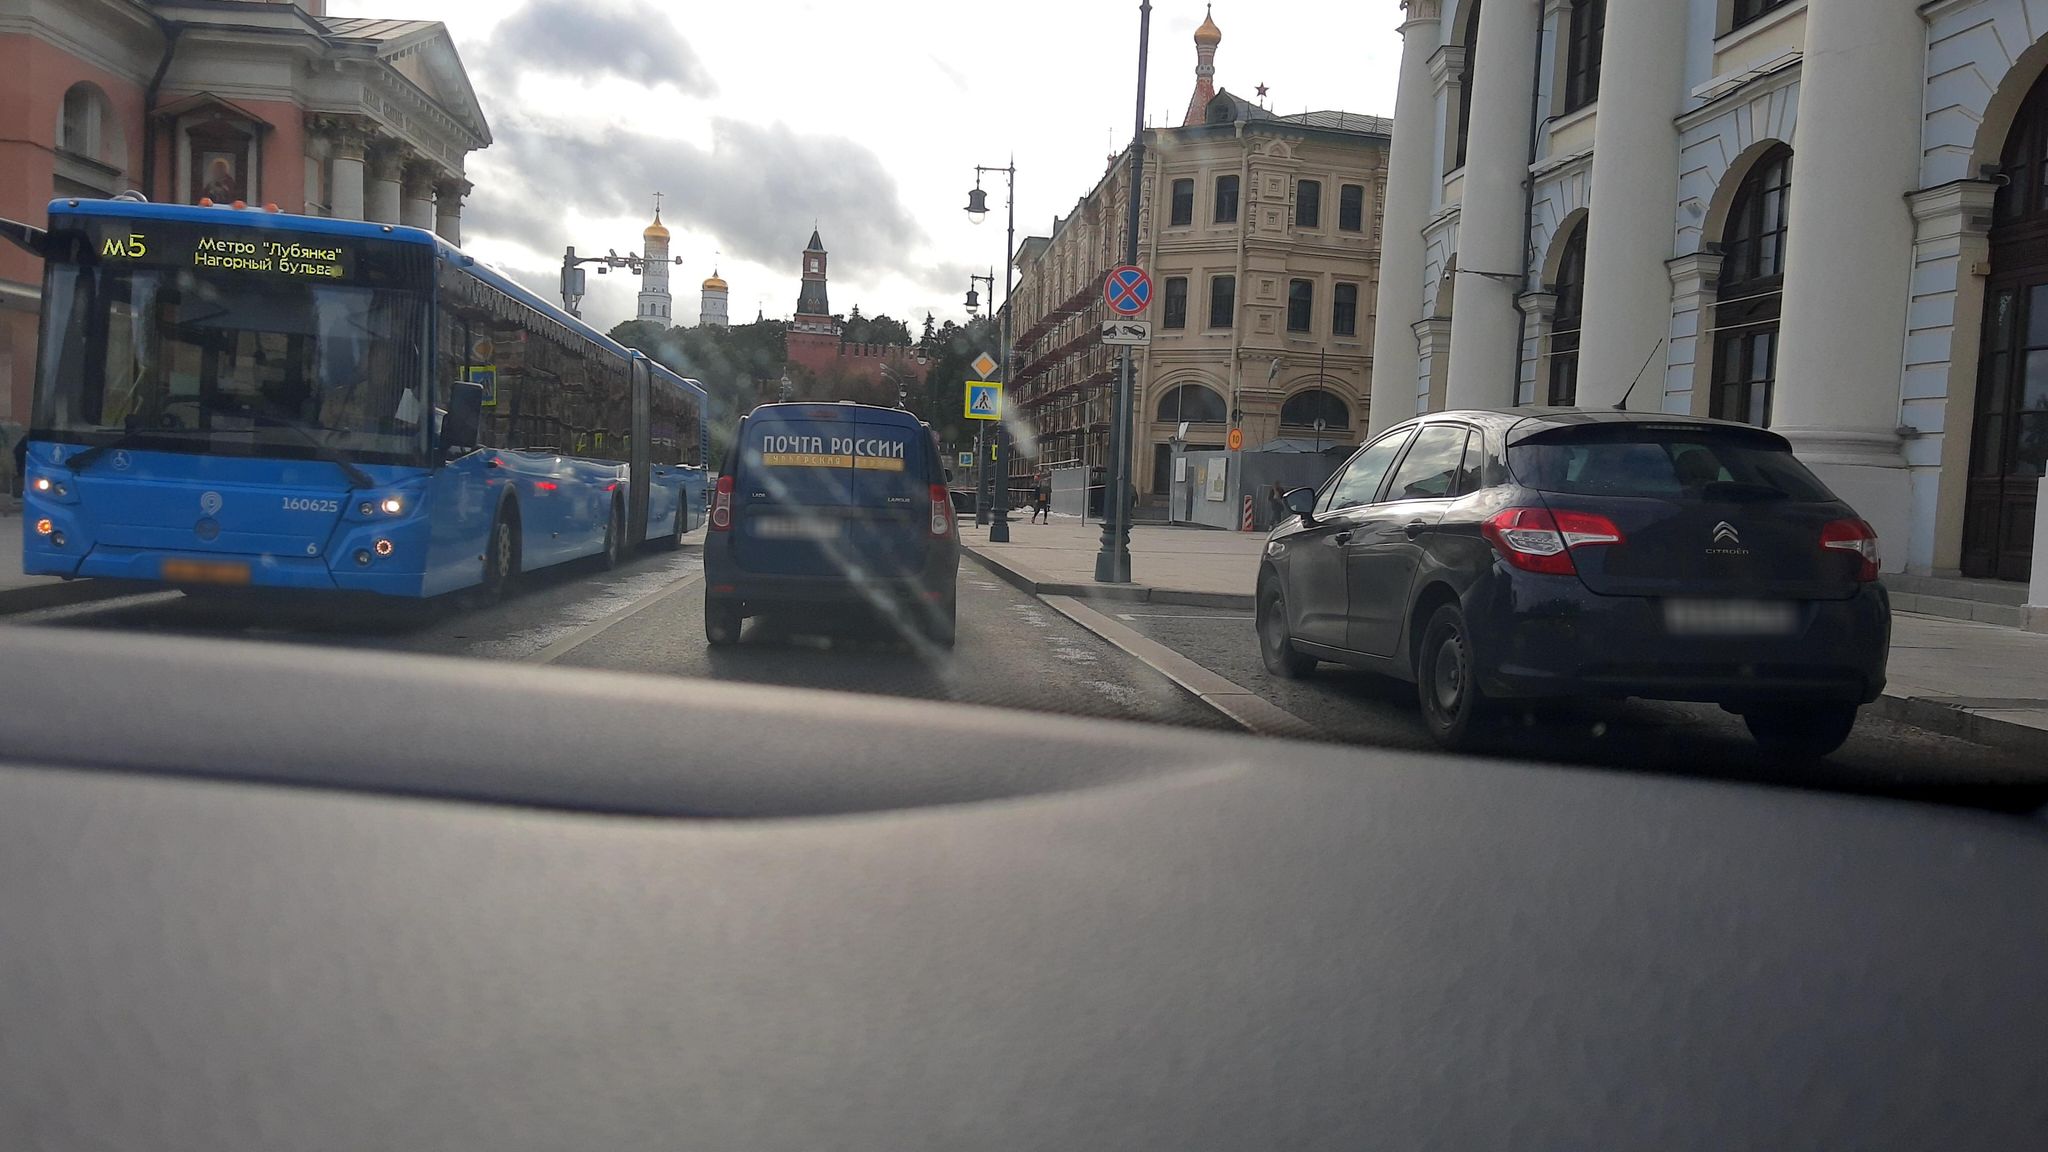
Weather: snowy
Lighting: day
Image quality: good
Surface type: driving surface
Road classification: tertiary
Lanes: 3
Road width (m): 3.5
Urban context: urban centre
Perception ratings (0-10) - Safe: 4.56, Lively: 8.45, Beautiful: 5.55, Boring: 5.35, Depressing: 3.47, Wealthy: 4.91